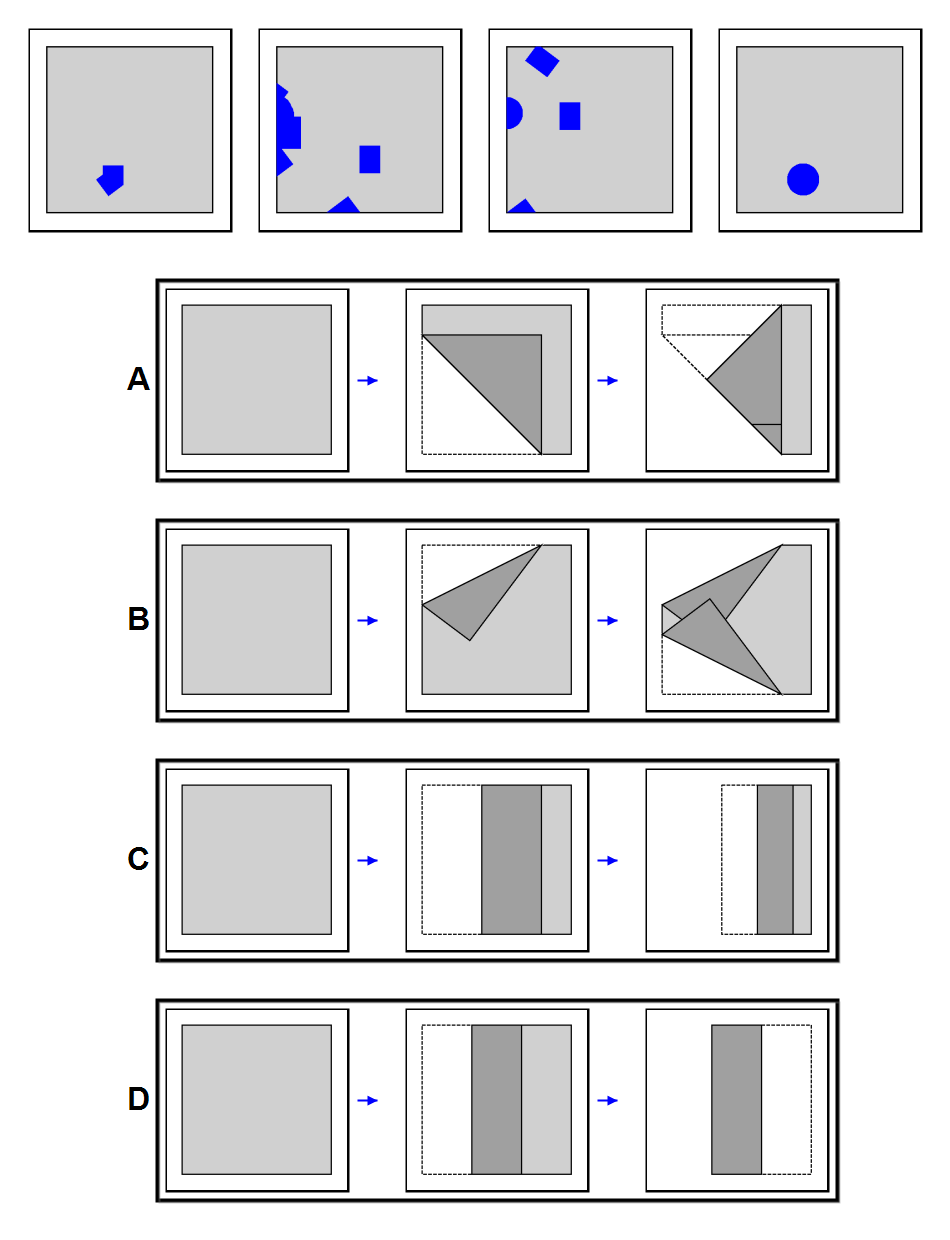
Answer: B